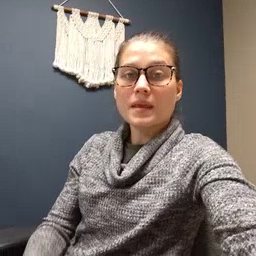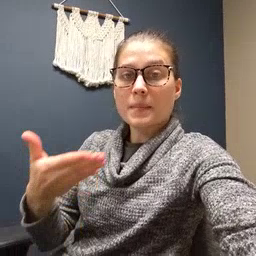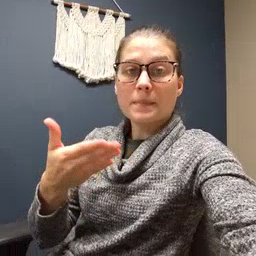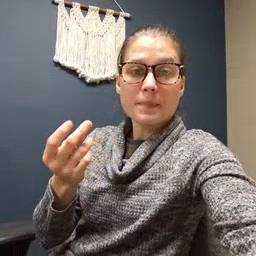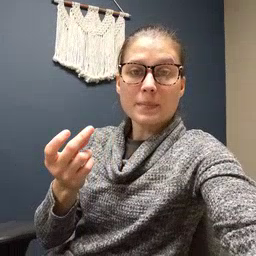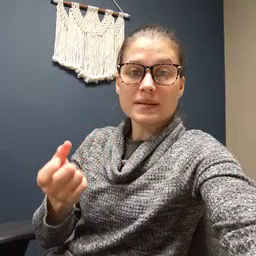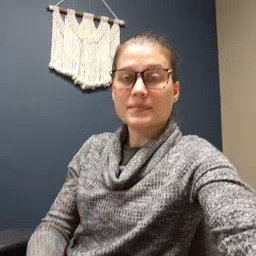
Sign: puppy